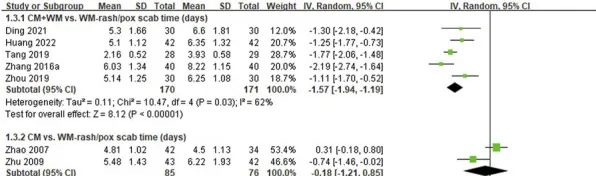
Rash/pox scab time.
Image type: chart (chart)